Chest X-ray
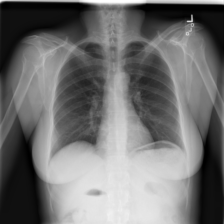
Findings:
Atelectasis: negative
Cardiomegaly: negative
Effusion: negative
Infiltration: negative
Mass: negative
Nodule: negative
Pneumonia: negative
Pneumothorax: negative
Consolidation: negative
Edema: negative
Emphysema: negative
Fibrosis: negative
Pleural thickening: negative
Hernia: negative